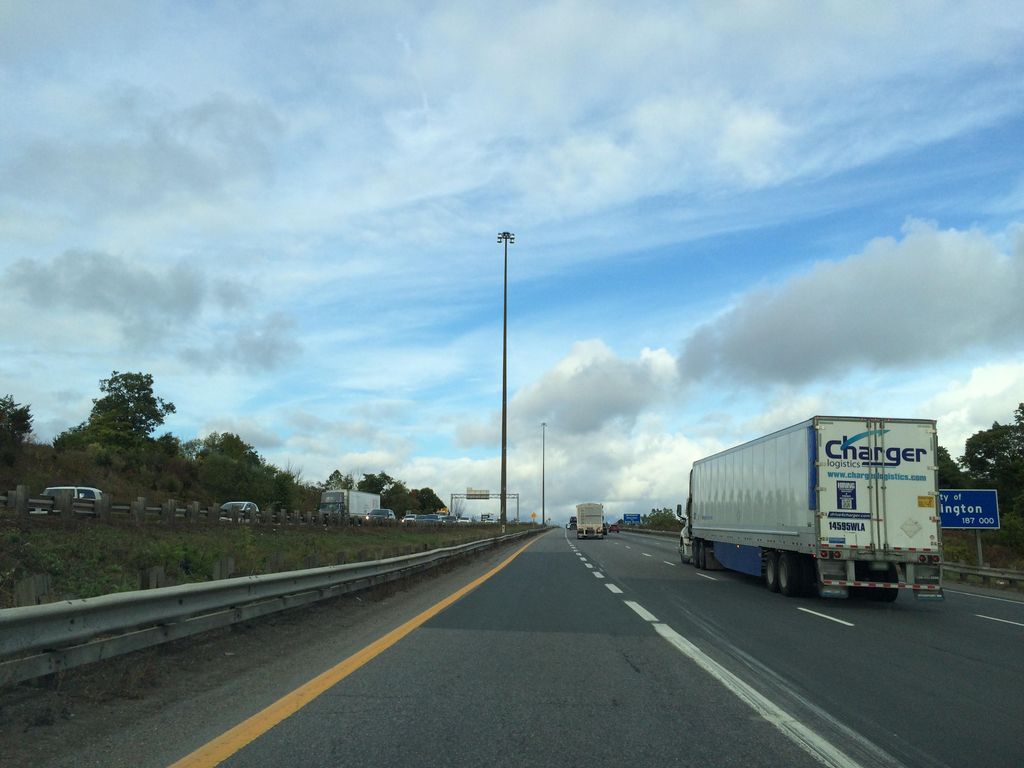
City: hamilton